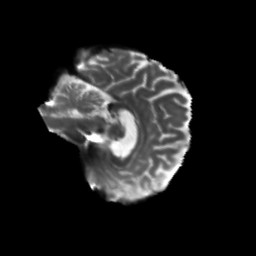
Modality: T2w
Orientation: sagittal
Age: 69
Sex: female
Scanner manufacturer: siemens
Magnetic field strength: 3 T
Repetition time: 5.25 s
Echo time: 0.08 s